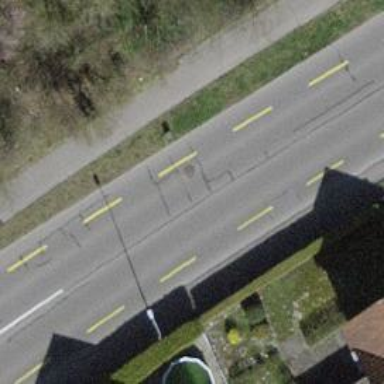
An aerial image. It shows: Primary highway with dedicated lane for cyclists.